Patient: sex M, age 56
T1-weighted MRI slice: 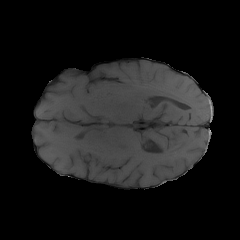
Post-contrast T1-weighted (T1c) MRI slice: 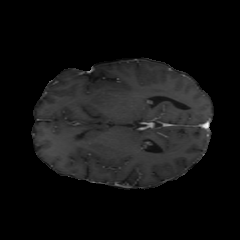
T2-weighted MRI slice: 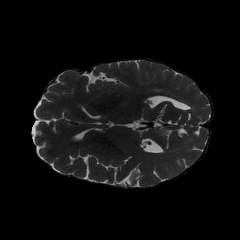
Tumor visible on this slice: no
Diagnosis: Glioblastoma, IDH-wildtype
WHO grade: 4